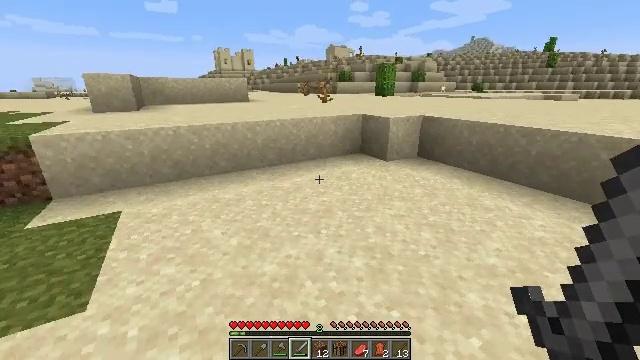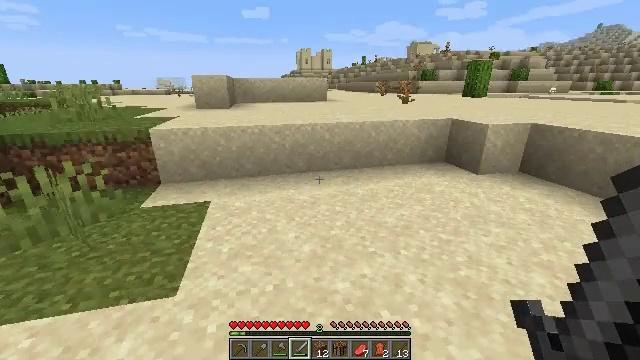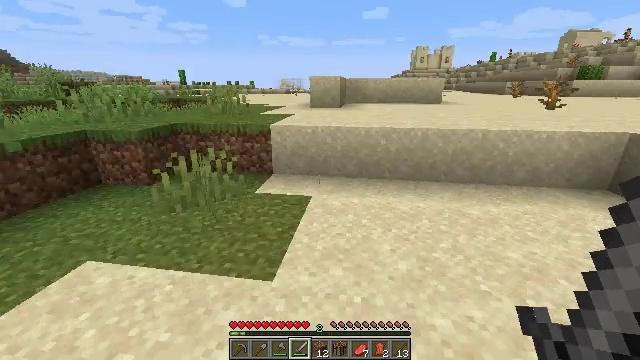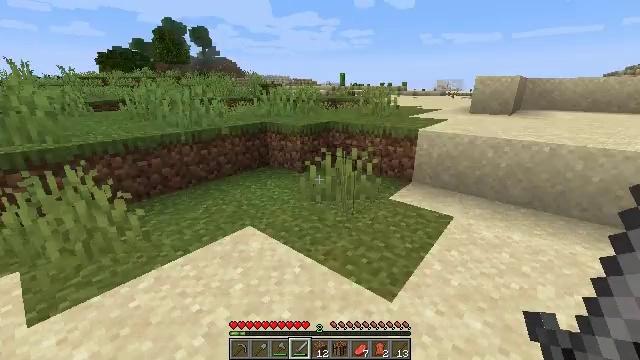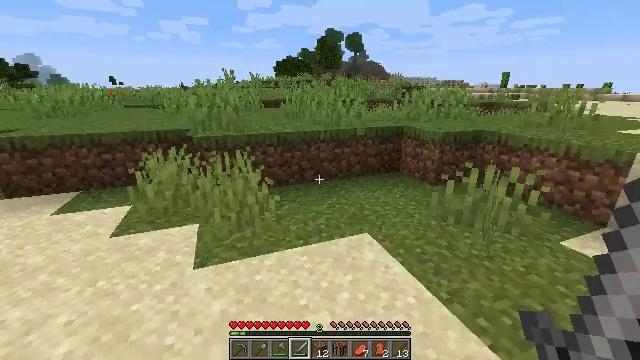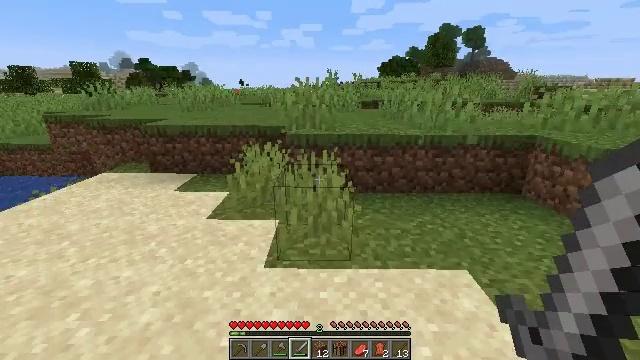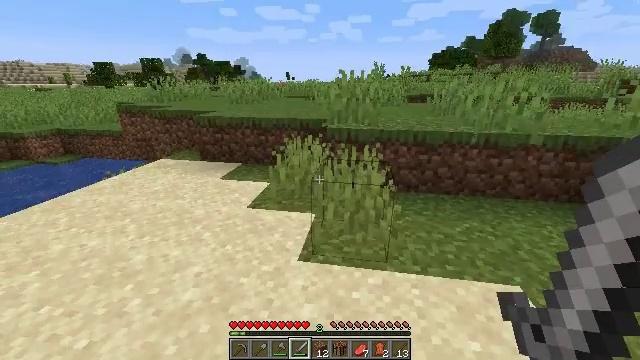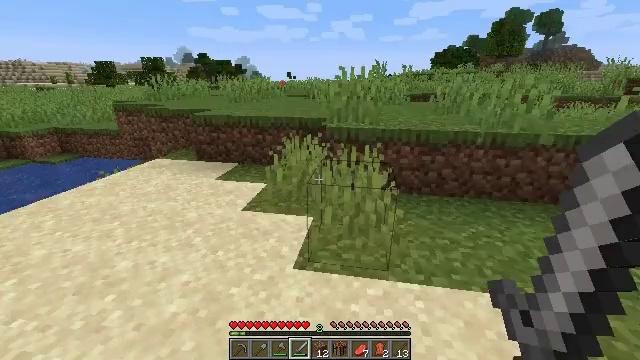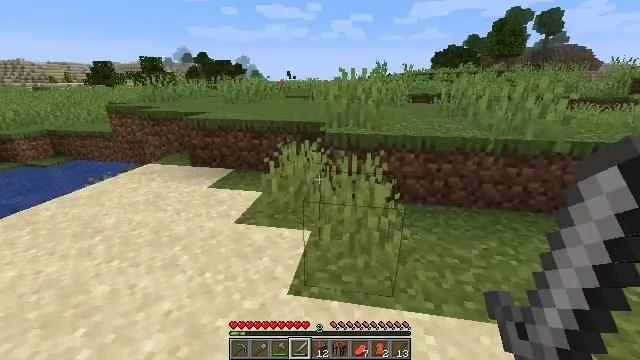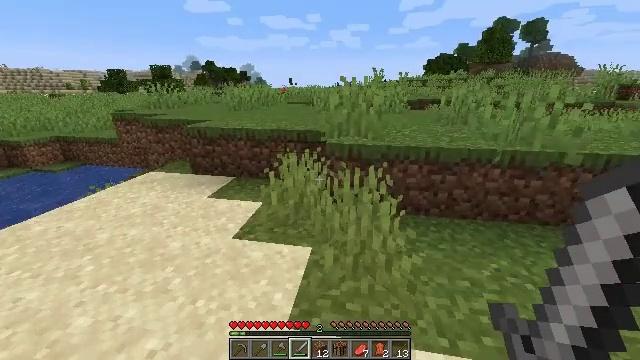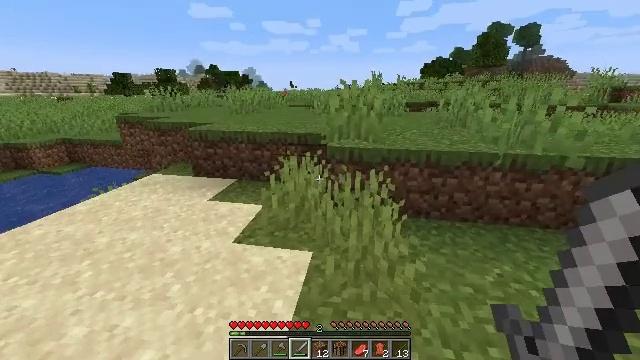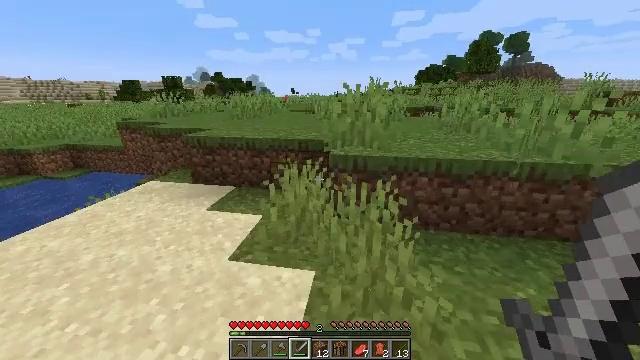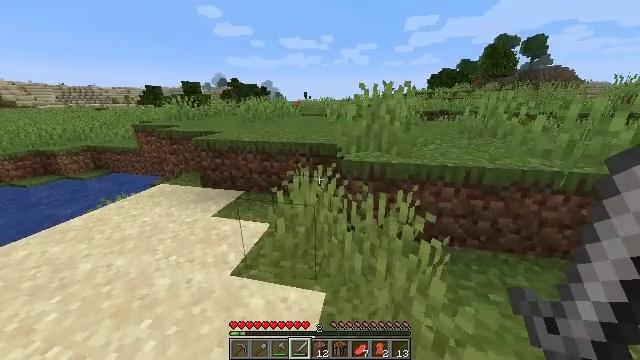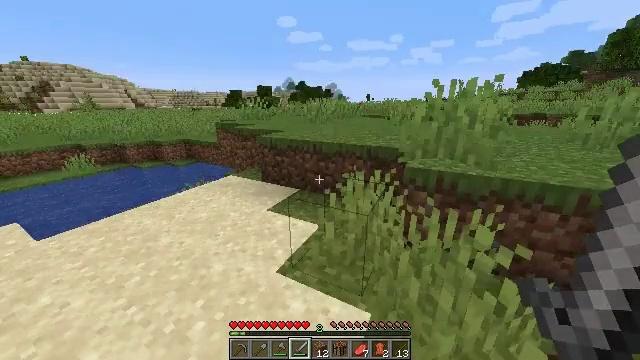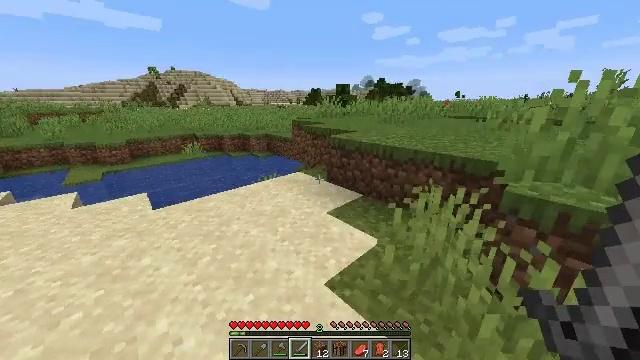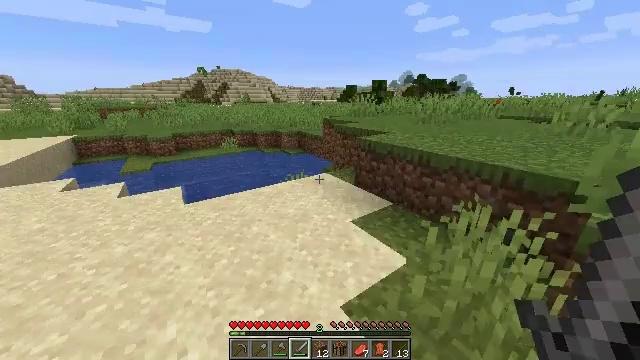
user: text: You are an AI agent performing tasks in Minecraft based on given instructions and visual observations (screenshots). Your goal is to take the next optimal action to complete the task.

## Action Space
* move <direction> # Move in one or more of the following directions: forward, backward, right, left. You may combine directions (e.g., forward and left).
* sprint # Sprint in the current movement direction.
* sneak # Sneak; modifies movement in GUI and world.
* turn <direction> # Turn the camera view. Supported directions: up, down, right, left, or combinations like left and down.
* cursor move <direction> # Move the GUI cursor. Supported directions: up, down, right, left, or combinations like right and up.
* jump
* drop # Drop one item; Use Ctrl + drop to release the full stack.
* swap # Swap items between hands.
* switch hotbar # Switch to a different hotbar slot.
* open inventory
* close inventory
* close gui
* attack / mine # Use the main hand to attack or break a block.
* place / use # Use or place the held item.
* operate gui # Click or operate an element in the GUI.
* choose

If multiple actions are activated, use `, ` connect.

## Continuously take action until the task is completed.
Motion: motion action
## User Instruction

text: Mine oak leaves.
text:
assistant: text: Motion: move forward and move left, turn left
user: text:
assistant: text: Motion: move forward and move left, turn left
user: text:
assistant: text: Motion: move forward and move left, turn left
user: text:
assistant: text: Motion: move forward, turn left
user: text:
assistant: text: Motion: move forward, turn left
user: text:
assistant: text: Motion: move forward, turn left and down
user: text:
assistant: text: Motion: move forward
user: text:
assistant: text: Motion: move forward, sprint
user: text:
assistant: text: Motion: move forward, sprint
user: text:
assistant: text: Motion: move forward, sprint
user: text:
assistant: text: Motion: move forward, sprint
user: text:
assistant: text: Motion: move forward, sprint, turn left
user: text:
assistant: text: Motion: move forward, sprint, turn left
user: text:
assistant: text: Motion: move forward, sprint, turn left
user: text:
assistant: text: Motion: move forward, sprint, turn left
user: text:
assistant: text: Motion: move forward, sprint, turn left
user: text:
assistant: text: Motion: move forward, sprint
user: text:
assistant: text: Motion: move forward, sprint, turn left
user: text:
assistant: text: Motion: move forward, sprint, turn left
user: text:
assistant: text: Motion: move forward, sprint
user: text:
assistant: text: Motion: move forward, sprint
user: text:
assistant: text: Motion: move forward, sprint
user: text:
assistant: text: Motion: move forward, sprint
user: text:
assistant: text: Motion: move forward and move right, sprint
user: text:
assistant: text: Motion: move forward and move right, sprint, turn right
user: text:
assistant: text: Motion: move forward and move right, sprint, turn right, jump
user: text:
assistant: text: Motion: move forward and move right, sprint, turn right, jump
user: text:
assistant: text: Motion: move forward and move right, sprint, turn right, jump
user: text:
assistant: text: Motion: move forward and move right, sprint, jump
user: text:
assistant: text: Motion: move forward and move right, sprint, jump